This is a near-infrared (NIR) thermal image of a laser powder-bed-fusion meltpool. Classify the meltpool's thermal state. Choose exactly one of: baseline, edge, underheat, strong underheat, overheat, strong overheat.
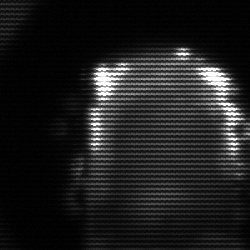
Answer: baseline